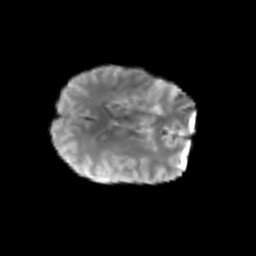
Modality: T2w
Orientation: axial
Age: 57
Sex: female
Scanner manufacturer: siemens
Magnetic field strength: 3 T
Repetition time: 5.6 s
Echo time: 0.082 s